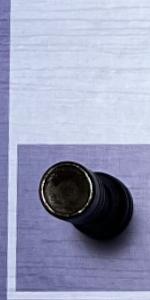
Label: Rook_Black